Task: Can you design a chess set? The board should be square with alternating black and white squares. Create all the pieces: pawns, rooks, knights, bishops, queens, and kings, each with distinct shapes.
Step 1884:
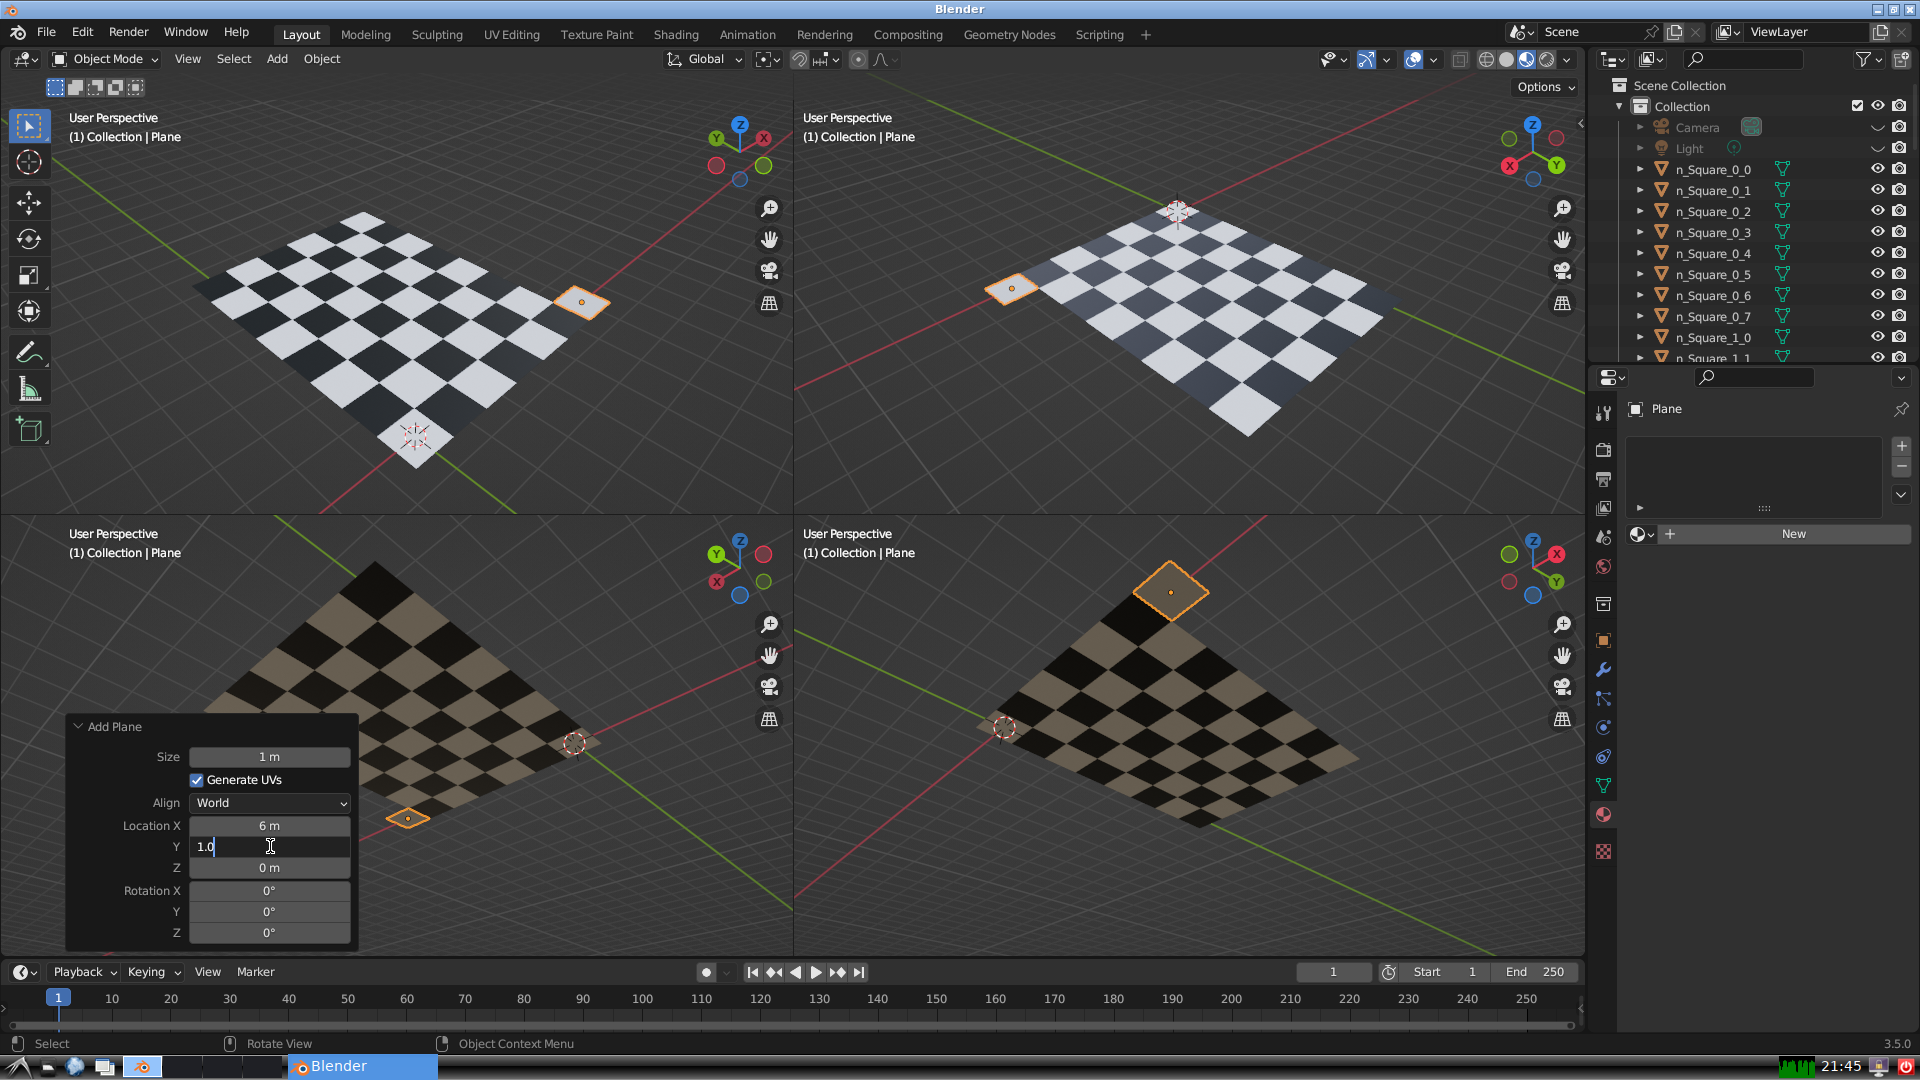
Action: {"key_press": ['Return']}